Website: walmart
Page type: payment
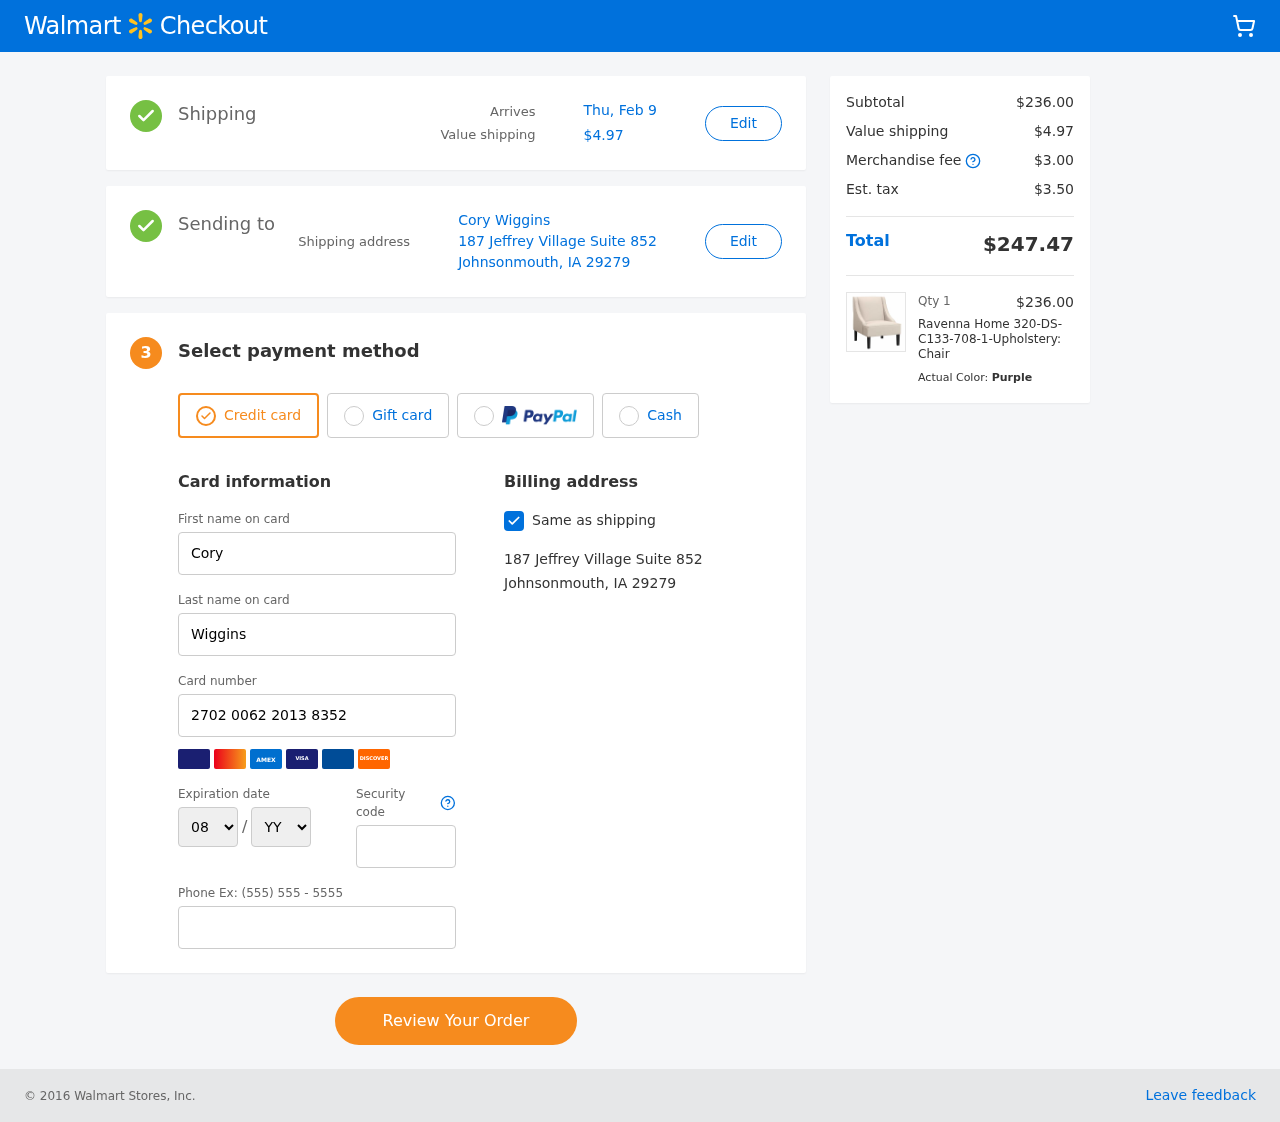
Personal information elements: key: PII_CARD_EXPIRY_MONTH
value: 08
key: PII_CARD_EXPIRY_YEAR
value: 30
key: PII_CITY_STATE_ZIP
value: Johnsonmouth, IA 29279
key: PII_FULLNAME
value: Cory Wiggins
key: PII_STREET
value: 187 Jeffrey Village Suite 852
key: PII_FIRSTNAME
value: Cory
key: PII_LASTNAME
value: Wiggins
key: PII_CARD_NUMBER
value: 2702 0062 2013 8352
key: PII_CARD_CVV
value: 766
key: PII_PHONE
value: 6639975685
Product elements: key: PRODUCT1_NAME
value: Ravenna Home 320-DS-C133-708-1-Upholstery: Chair
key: PRODUCT1_PRICE
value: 236
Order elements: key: ORDER_DELIVERY_DATE
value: Thu, Feb 9
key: ORDER_SHIPPING_COST
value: $4.97
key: ORDER_SUBTOTAL
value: $236.00
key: ORDER_MERCHANDISE_FEE
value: $3.00
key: ORDER_TAX
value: $3.50
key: ORDER_TOTAL
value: $247.47
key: ORDER_NUM_ITEMS
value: Qty 1